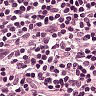
Metastatic tissue present: no